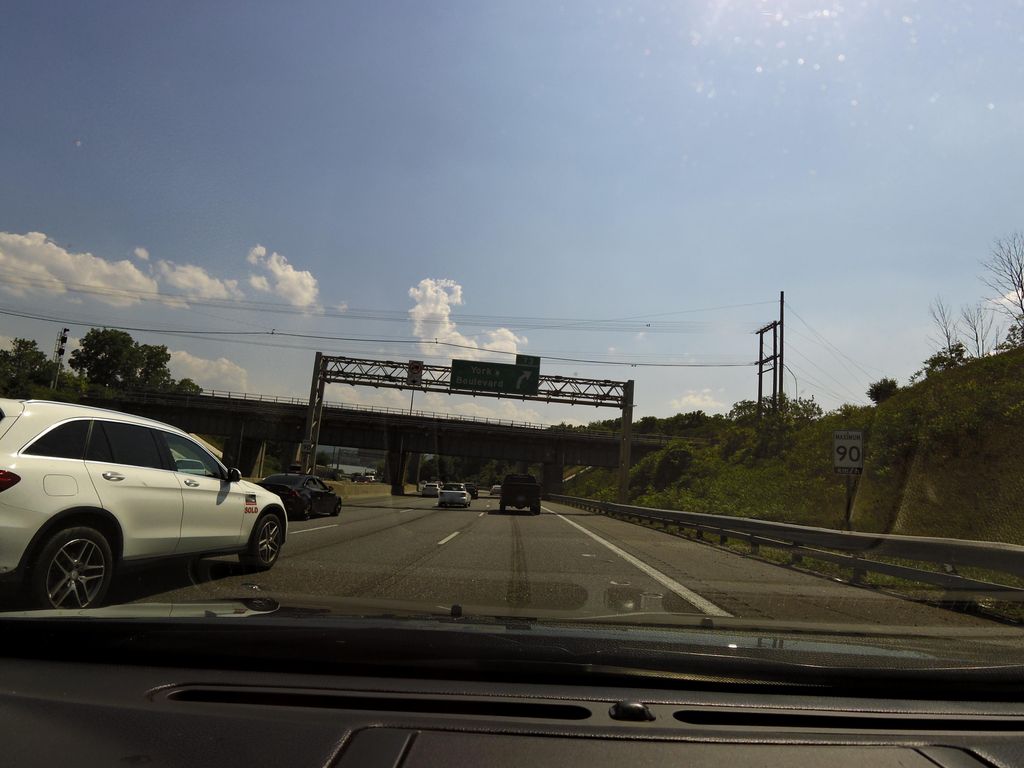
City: hamilton